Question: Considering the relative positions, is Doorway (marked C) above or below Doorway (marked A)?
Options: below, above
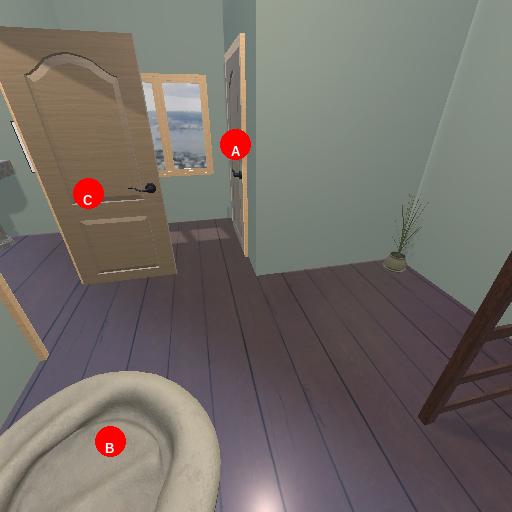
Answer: below